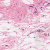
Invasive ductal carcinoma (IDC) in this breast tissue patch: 0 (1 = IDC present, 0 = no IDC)